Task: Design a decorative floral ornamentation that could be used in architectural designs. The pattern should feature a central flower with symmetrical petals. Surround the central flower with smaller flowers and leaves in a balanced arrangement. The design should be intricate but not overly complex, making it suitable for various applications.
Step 270:
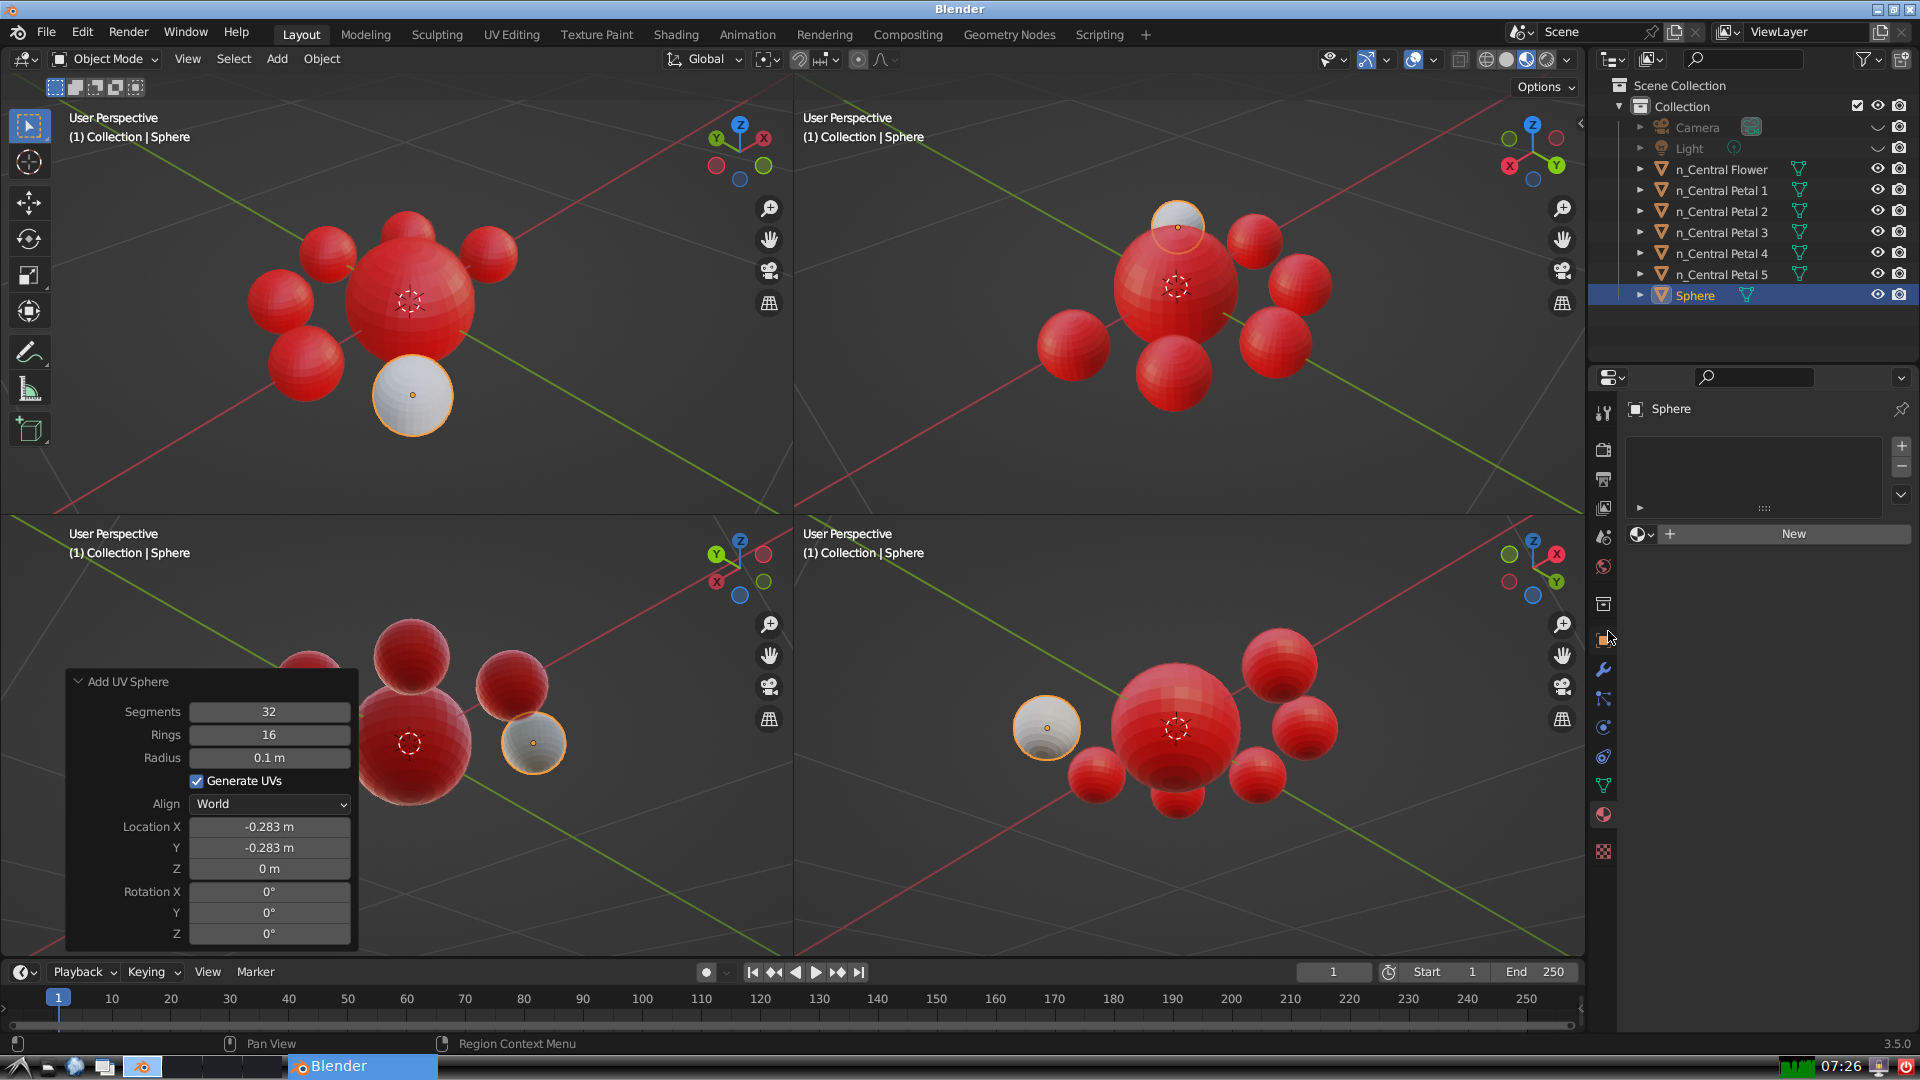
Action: click: no